Question: I want to create a new team project from 'Visual studio 2012 (Professional - Ultimate)' update 4 in TFS 2013 express update 3 and I get below error however I can work on other projects that already exitst on the TFS

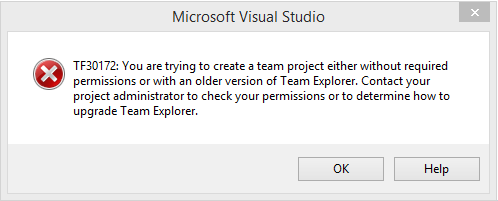
Answer: This is by design. You need to have VS 2013 (any release) in order to be able to create projects on TFS 2013 (any release).
To sum up, if you want to create new TFS project then major version of the client (Visual Studio) should be greater or equal to the major version of the server.
Here's the list of working combinations for creating new projects or customizing existing ones (using witadmin tool):
'''
VS 2013 (RTM, Update 1-3) -> TFS 2010/2012/2013 (RTM or any of the updates)
VS 2012 (RTM, Update 1-4) -> TFS 2005/2008/2010/2012 (RTM or any of the updates)
VS 2010 (RTM, SP1) - > TFS 2005/2008/2010 (RTM or any of the updates)
'''